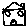
Label: house